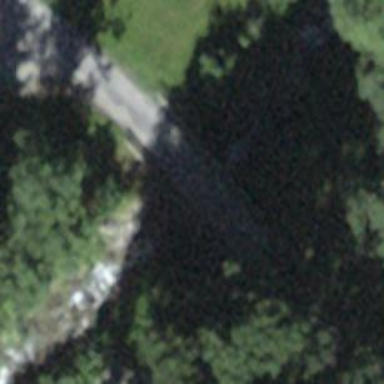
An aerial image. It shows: Track road with bridge.